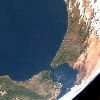
Label: water